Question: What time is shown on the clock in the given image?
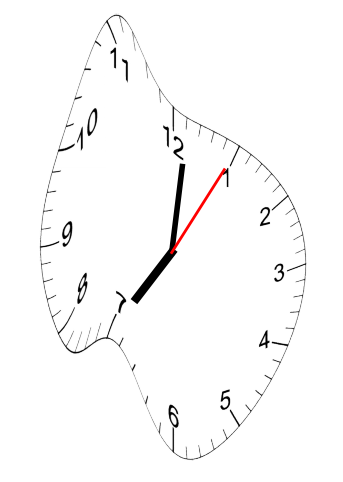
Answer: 07:01:05